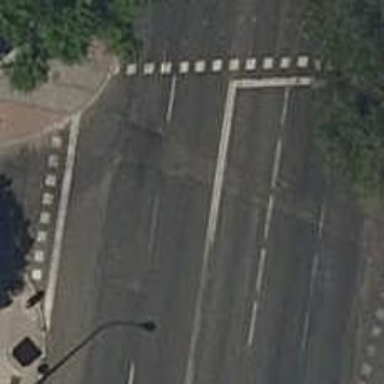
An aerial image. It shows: Road with traffic signals.